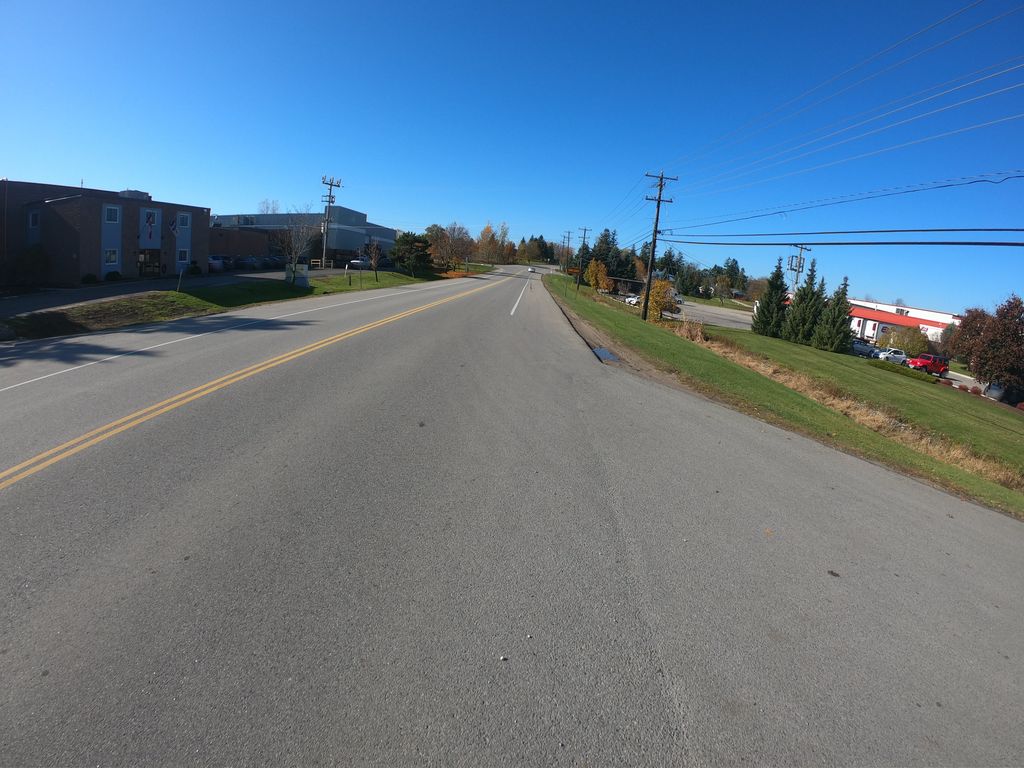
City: kitchener-waterloo